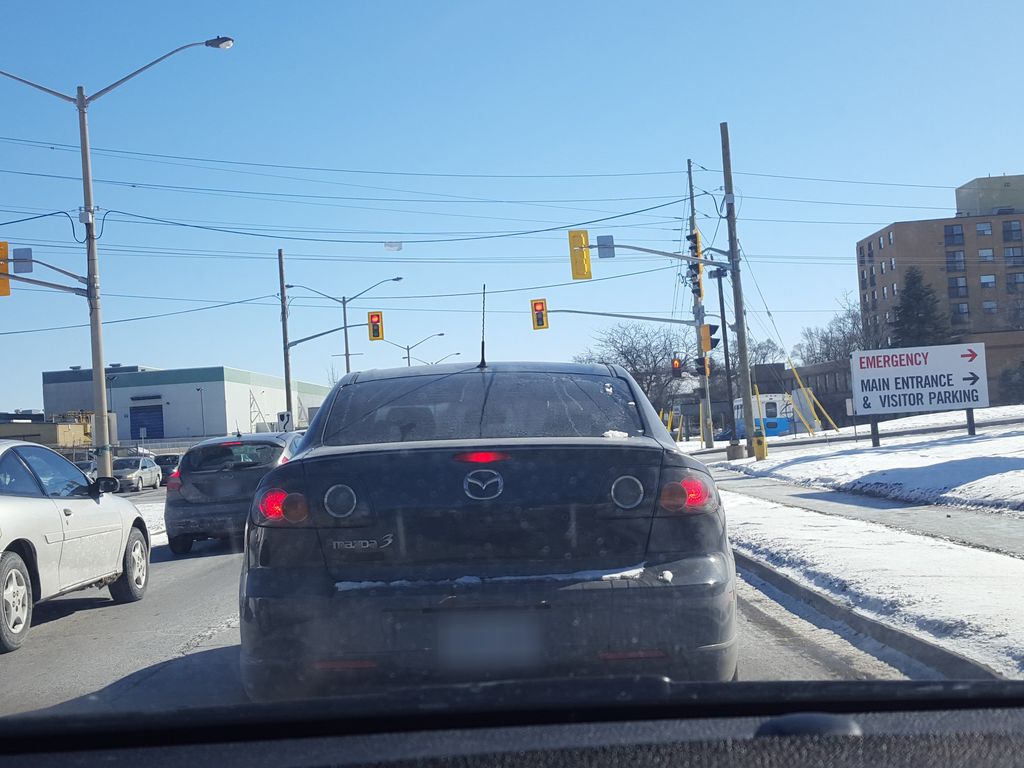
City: kitchener-waterloo